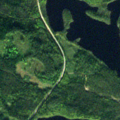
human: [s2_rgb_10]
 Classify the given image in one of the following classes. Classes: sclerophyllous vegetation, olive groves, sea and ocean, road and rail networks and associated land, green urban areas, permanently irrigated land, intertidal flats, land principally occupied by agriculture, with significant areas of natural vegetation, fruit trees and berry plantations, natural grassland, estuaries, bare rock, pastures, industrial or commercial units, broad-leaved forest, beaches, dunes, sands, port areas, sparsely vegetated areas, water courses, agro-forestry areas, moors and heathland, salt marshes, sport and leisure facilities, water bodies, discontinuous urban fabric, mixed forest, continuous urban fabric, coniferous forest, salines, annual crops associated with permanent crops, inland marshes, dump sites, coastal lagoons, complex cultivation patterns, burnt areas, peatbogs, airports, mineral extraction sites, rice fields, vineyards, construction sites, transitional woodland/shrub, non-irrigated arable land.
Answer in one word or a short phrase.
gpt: coniferous forest, mixed forest, water bodies